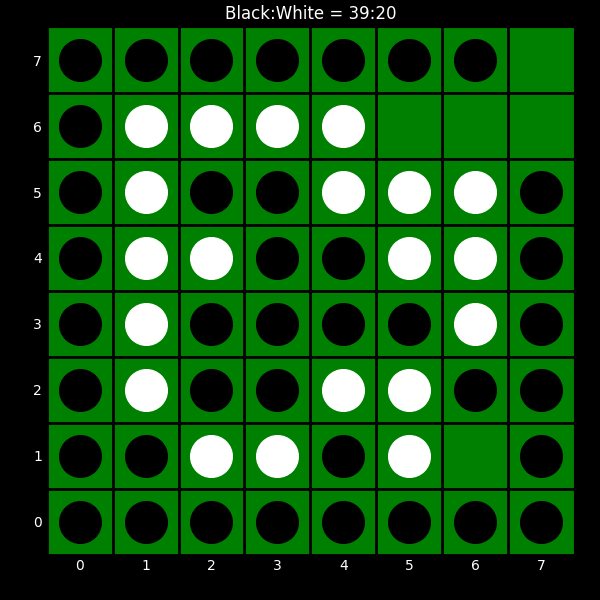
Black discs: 39
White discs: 20